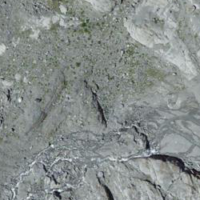
EUNIS habitat code: 49
Species observed at this site:
Geum reptans